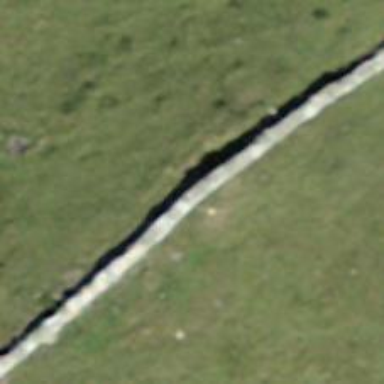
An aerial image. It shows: Wall is shown in the image.